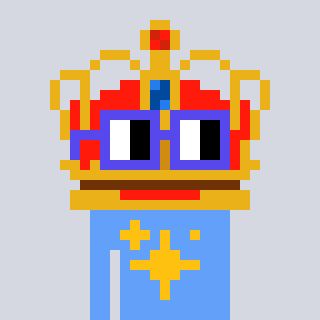
a pixel art character with square blue glasses, a crown-shaped head and a blue-colored body on a cool background